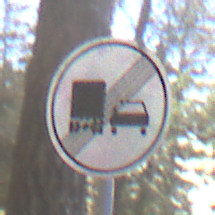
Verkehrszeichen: EndeUeberholverbotKraftfahrzeuge
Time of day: MorningAfternoon
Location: Outdoor (Nature)
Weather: Clear
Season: Winter
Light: Natural